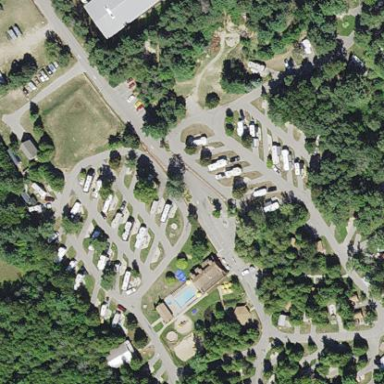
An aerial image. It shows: Campsite for tourism.